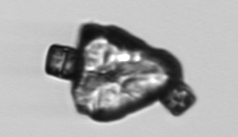
Label: Delphineis